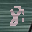
Label: 8